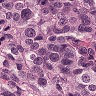
Metastatic tissue present: yes